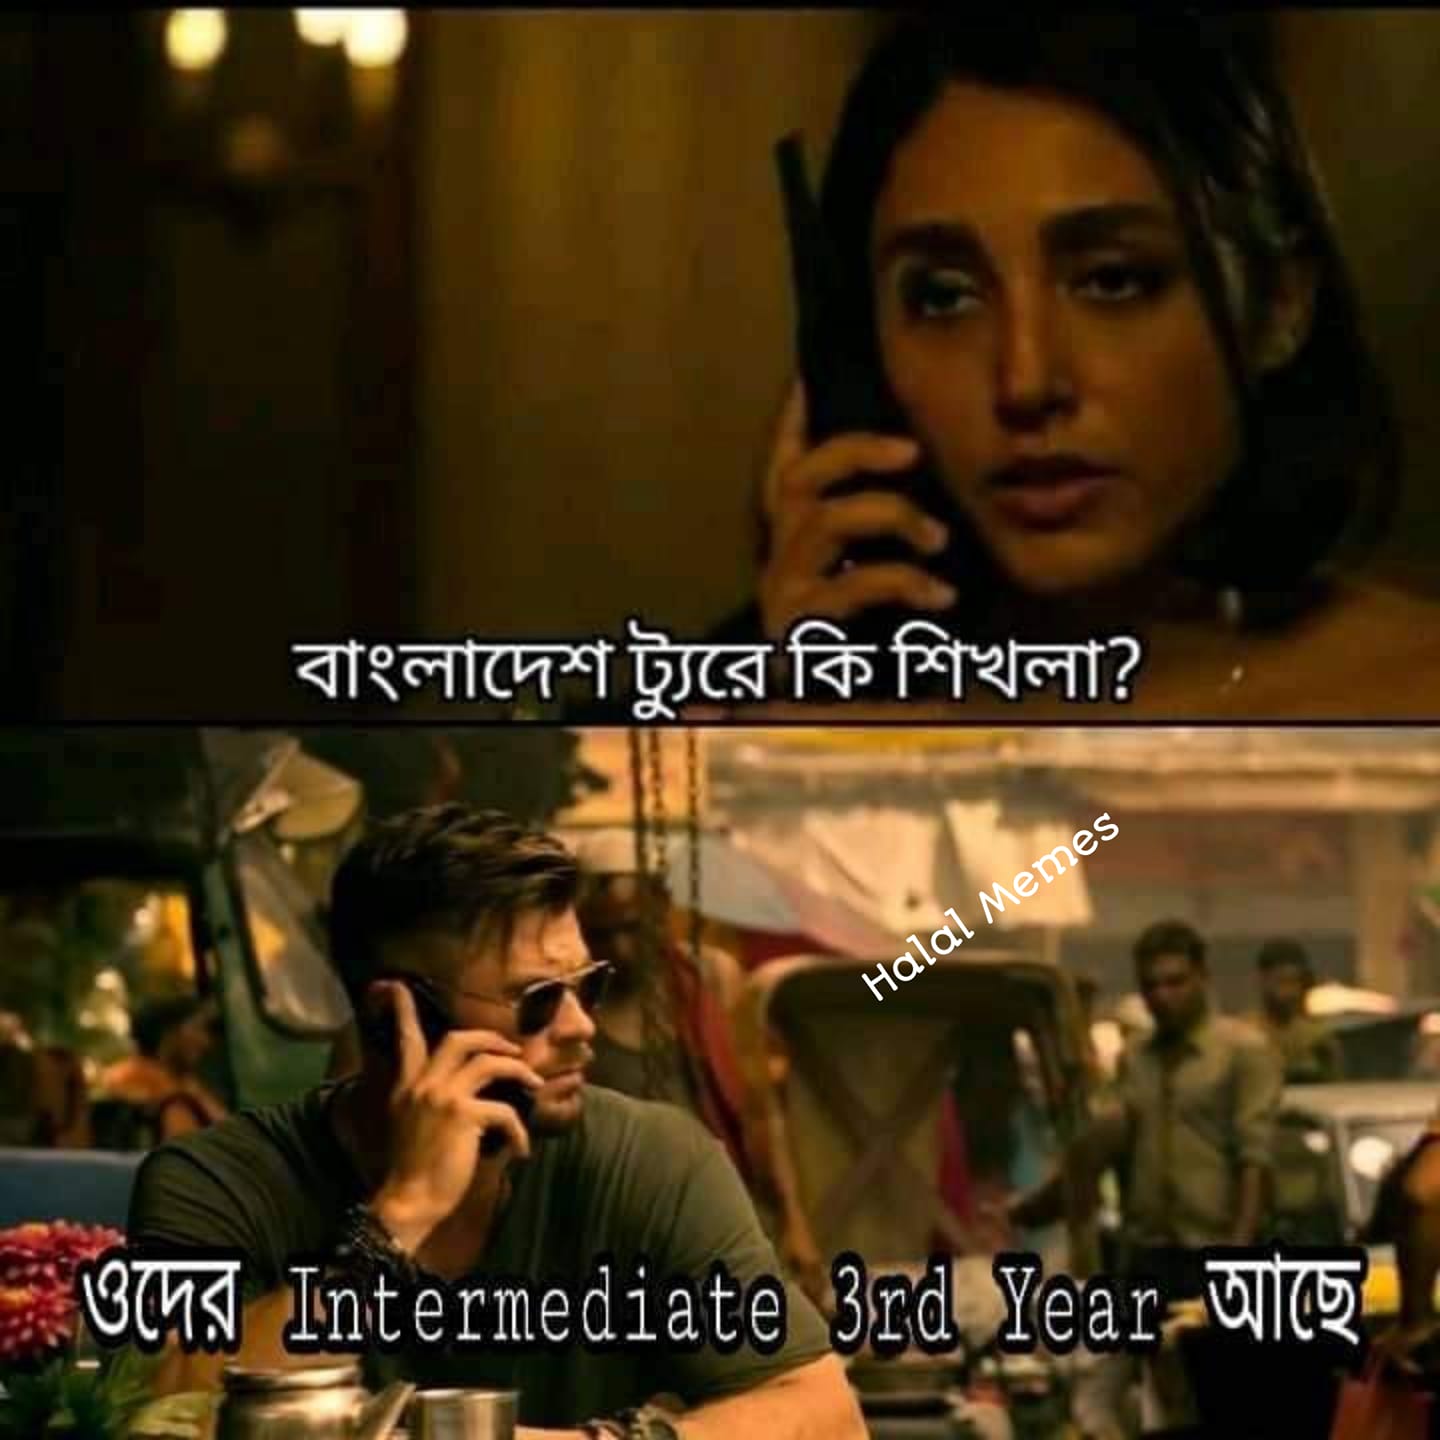
Caption: বাংলাদেশ ট্যুর কি শিখলা ? ওদের Intermidiate  3rd Year আছে
Label: non-hate